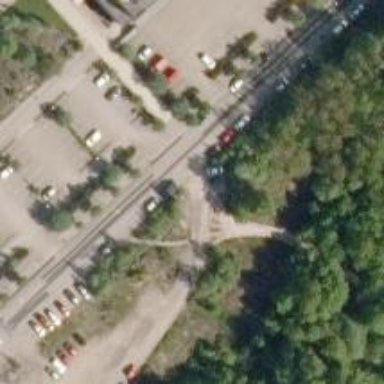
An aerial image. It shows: Service road.